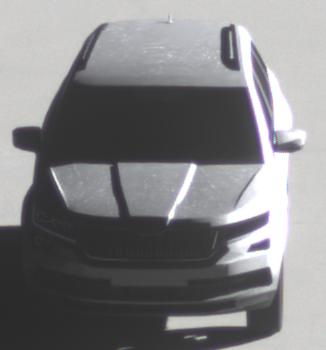
Make: Skoda
Model: Kodiaq 1.4 TSI
Detailed model: Kodiaq
Model produced from: 2017/03
Model produced until: 2018/05
Doors: 5
Color: white
Road condition: dry road
Daytime: morning or afternoon
Contrast: high contrast